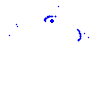
Particle: proton